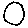
Label: circle